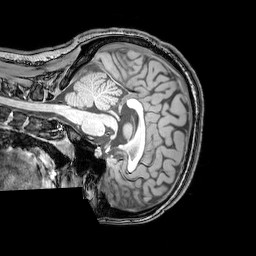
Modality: T1w
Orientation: sagittal
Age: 21
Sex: female
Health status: healthy
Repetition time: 0.081 s
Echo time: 0.037 s